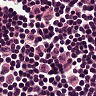
Metastatic tissue present: no